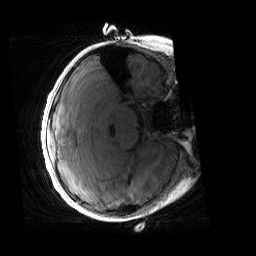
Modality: T1w
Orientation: axial
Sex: male
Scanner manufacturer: siemens
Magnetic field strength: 3 T
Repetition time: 1.9 s
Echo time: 0.00243 s